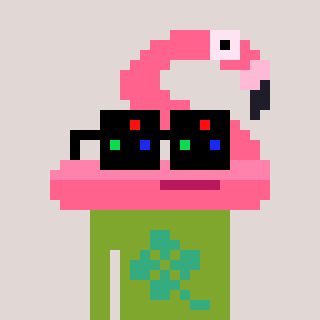
a pixel art character with square black sunglasses, a flamingo-shaped head and a slimegreen-colored body on a warm background